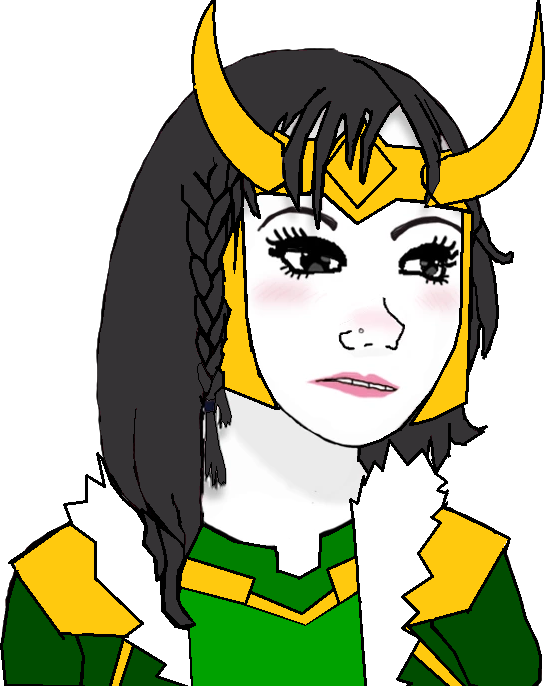
Label: 5_Daddys_Girl